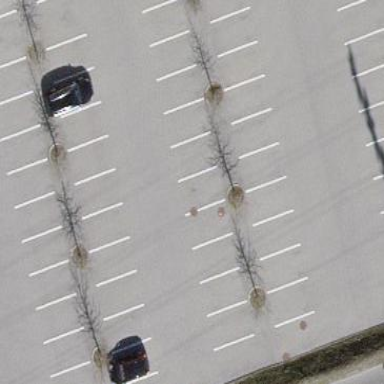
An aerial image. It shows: Parking area with surface.